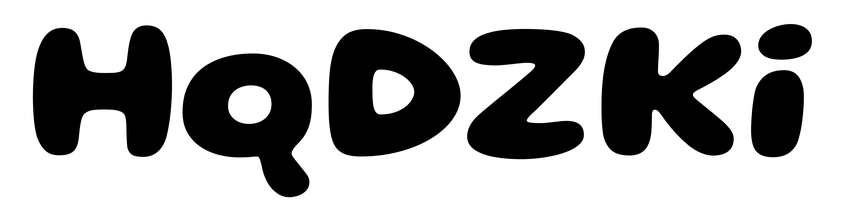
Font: Gluten_Bold